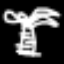
Label: palm tree